Question: I need to create an 'UITextView' like in Image, but 'UITextView' auto resize to content height. It is in chat message. At left-bottom and right-bottom have one arrow. But I don't know how to draw or create them in iOS. Can someone tell me how to do this? thank you very much.
Arrow in left-bottom and turn the left if messsage from another body, arrow on the right-bottom and turn the right when message from "self"

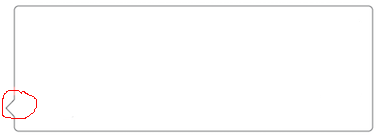
Answer: You can use the mirror effect On the image. by using same image for both sender and receiver
'''
-(UIImage*)setBubbleImageForSender
{
UIImage *image = [UIImage imageNamed:@"sender.png"];
return image;
}
-(UIImage*)setBubbleImageForReceiver
{
UIImage *image = [UIImage imageNamed:@"sender.png"];
image = [UIImage imageWithCGImage:image.CGImage
scale:image.scale
orientation:UIImageOrientationUpMirrored];
return image;
}
'''
The above thing will change the arrow direction for the chat app.
for resizing the height and width you can use the '[imgvw resizableImageWithCapInsets:..]' for the imageview and set table cell height accordingly.
Thanks